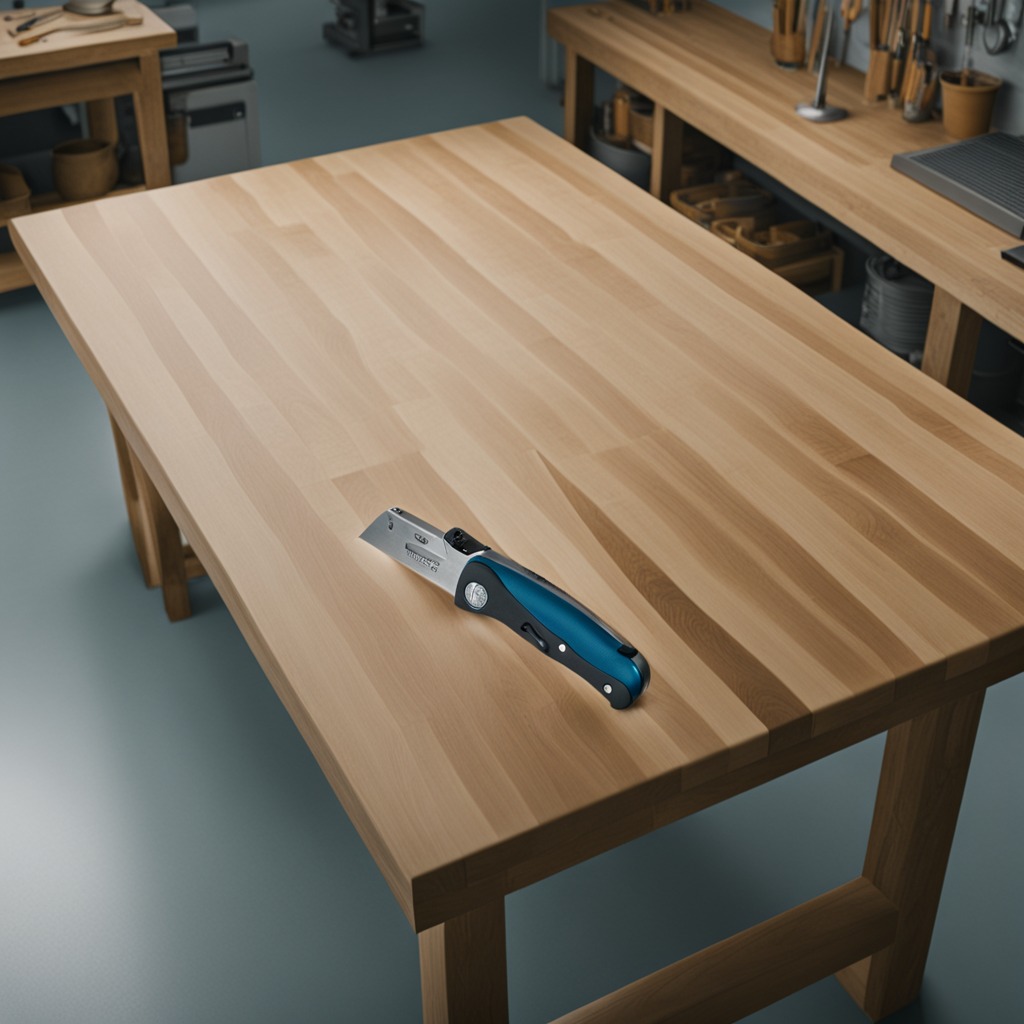
A utility knife is lying on a workbench inside a coastal fishing gear workshop.